Field crop: maize
Growth stage: 2
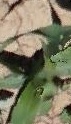
Species: maize